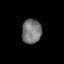
Tissue: prostate
Cell type: Epithelial cells
Senescence score: 0.3451
Nuclear area (px): 467
Mean DAPI intensity: 119.662